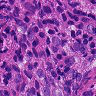
Metastatic tissue present: yes